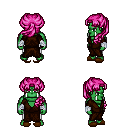
a pixel art fantasy rpg character, male body template, orc, green skin, brown robe, white pants, pink princess hairstyle, white cloth bandages, brown slippers, four views (front, back, left, right), 2x2 character sprite sheet, small pixel art, hard edges, no anti-aliasing